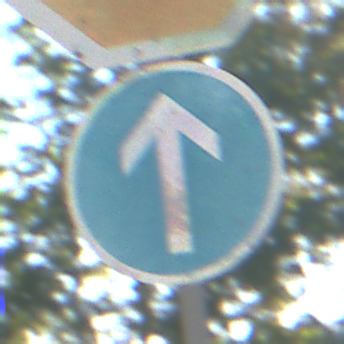
Verkehrszeichen: VorgeschriebeneFahrtrichtungGeradeaus
Zusatzzeichen oben: Stop
Umgebung: Outdoor, Urban
Tageszeit: MorningAfternoon
Wetter: Clear
Licht: Natural
Jahreszeit: NotSpecified
Kontrast: HighContrast